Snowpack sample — Snodgrass Mountain, Crested Butte, Colorado (2/4/25, 12:06 PM MST)
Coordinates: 38.923, -106.968
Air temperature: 35 °F
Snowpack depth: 80 cm
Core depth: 20 cm
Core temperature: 33.8 °F
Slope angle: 14°, slope face: 78°
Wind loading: low
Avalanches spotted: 0
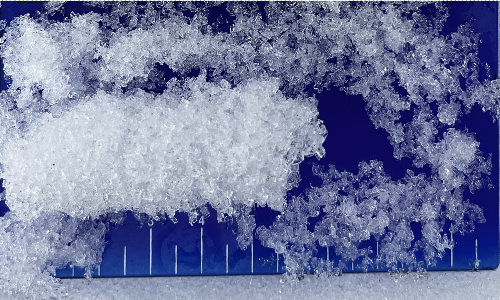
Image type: core
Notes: No avalanches nearby, unusually warm weather for the last month reported by residents, Collected 25 yards from treeline